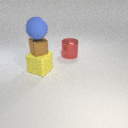
large blue rubber sphere above small brown metal cube